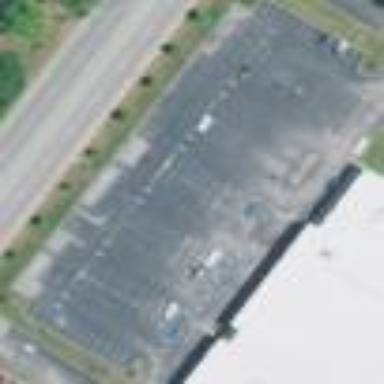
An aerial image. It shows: Parking area.